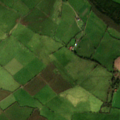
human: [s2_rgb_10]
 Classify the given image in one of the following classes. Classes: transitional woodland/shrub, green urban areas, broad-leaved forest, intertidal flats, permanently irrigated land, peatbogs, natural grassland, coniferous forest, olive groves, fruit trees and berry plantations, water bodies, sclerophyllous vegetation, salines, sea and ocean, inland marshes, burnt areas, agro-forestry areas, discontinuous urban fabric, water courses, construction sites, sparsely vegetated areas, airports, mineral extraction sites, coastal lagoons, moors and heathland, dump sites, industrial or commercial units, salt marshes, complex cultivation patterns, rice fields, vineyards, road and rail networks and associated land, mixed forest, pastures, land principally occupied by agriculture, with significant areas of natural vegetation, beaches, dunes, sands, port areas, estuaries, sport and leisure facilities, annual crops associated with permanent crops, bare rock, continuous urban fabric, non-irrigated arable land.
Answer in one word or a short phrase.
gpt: pastures